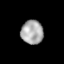
Tissue: lung
Cell type: T cells
Senescence score: 0.2043
Nuclear area (px): 519
Mean DAPI intensity: 169.692